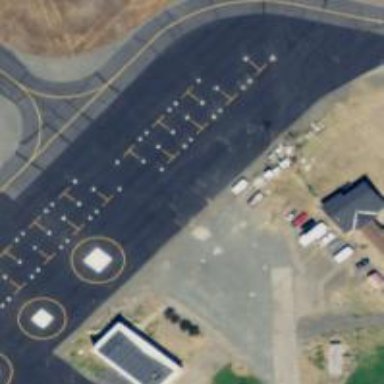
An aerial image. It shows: Image showing helipad at airport.